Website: slack
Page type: billing-address
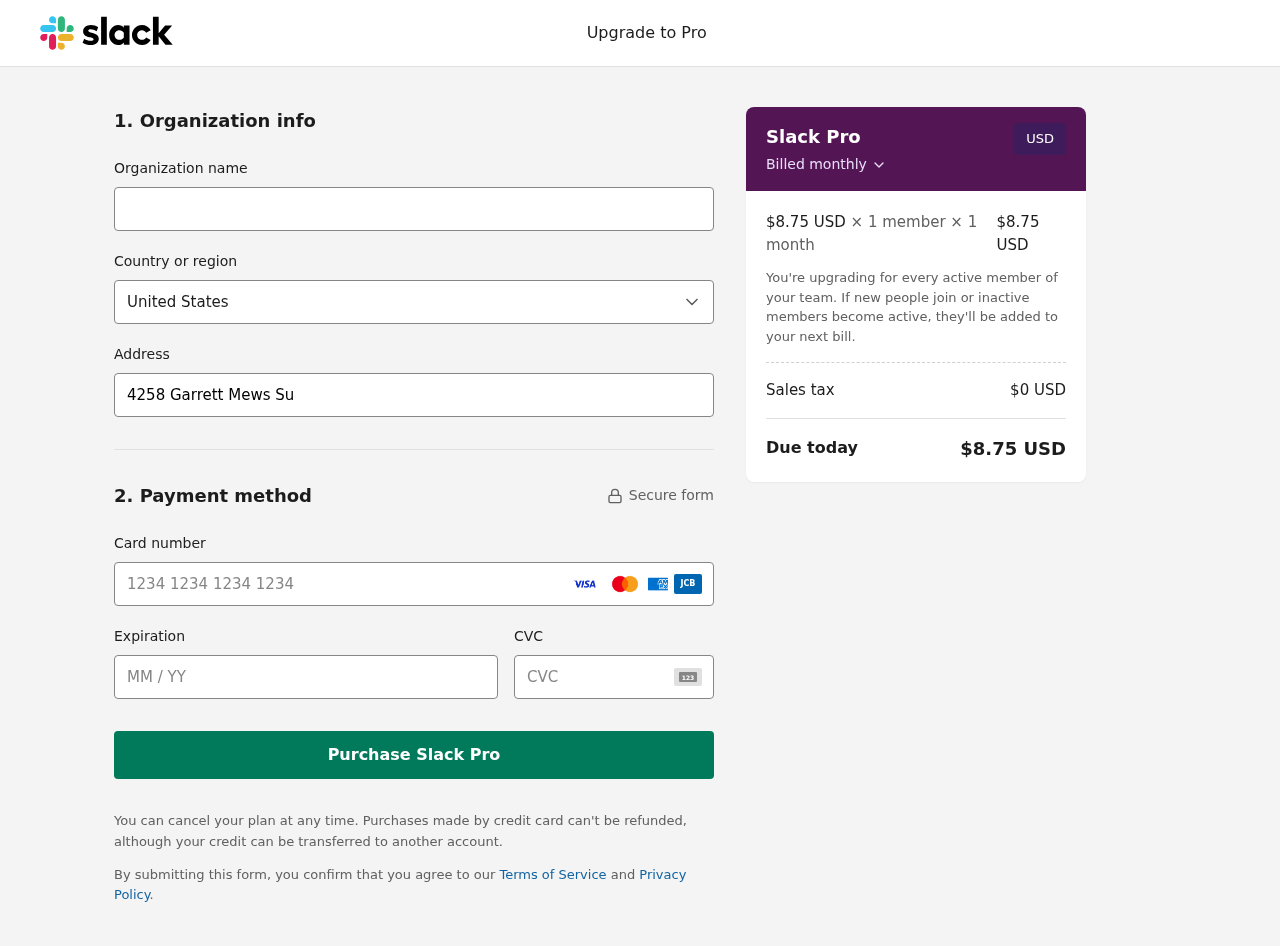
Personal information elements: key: PII_CARD_CVV
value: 486
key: PII_CARD_EXPIRY
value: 08/27
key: PII_CARD_NUMBER
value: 6011 6484 9212 7436
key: PII_COUNTRY
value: United States
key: PII_STREET
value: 4258 Garrett Mews Suite 910
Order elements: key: ORDER_PRICE_PER_MEMBER
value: $8.75 USD
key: ORDER_MEMBER_COUNT
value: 1
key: ORDER_MONTH_COUNT
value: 1
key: ORDER_SUBTOTAL
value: $8.75 USD
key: ORDER_TAX
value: $0
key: ORDER_TOTAL
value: $8.75 USD